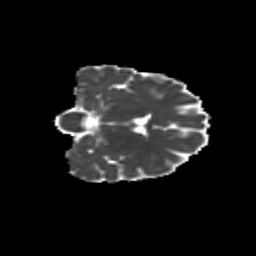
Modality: MD
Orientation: coronal
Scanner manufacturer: siemens
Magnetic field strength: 3 T
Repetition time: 9.2 s
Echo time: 0.084 s